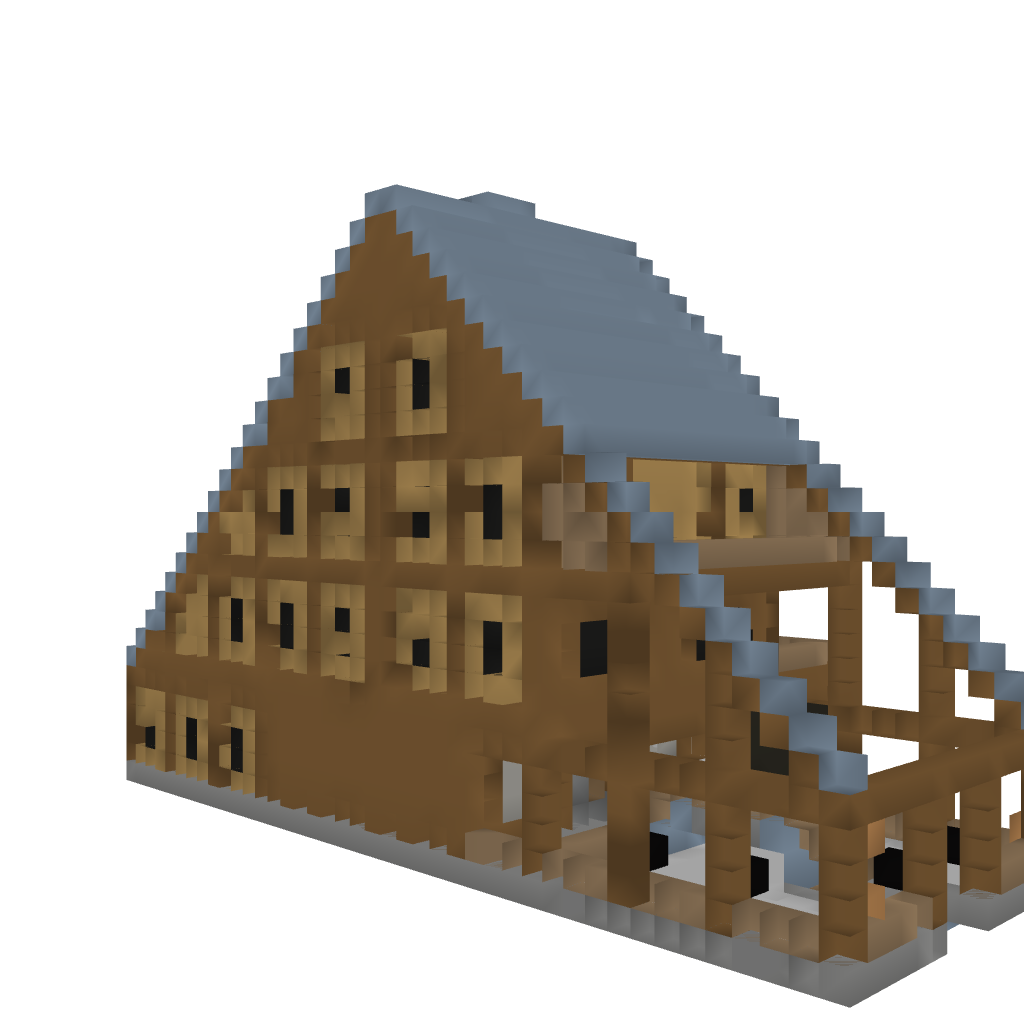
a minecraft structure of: Large House